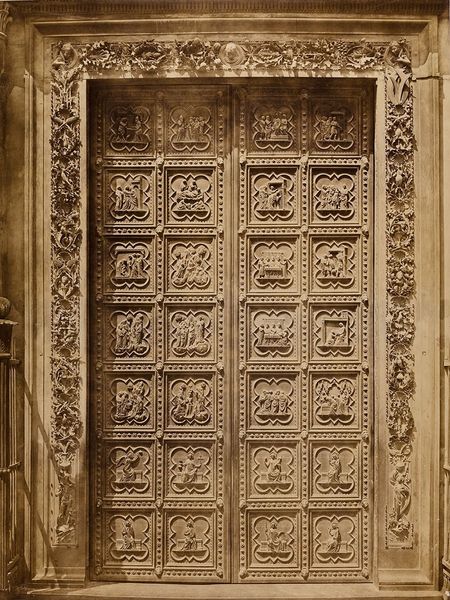
Titel: Serie der Bronzetüren am Baptisterium San Giovanni in Florenz
Künstler: Giacomo Brogi
Standort: Hamburg
Institution: Museum für Kunst und Gewerbe Hamburg
Schlagwörter: ornamente, foto, fotografie, photographie, dom, kathedrale, photo, portal, dorfkirche, details, basilika, baptisterium, kirchenbau, architekturfotografie, ausstattung, albumin, san, lichtbild, sachfotografie, historische, giovanni, stadtkirche, architekturphotographie, bildwerke, angewandte und bildende kunst, hessische systematik, schwarzweißpositivverfahren, silbersalzverfahren, schwarzweißfotografie, gebäude, örtlichkeit, straße, stätte, objektstudien, sachphotographie, albuminpapier, südportal